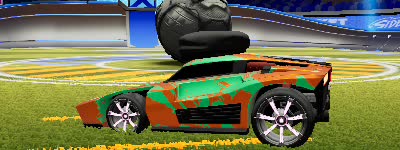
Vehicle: breakout